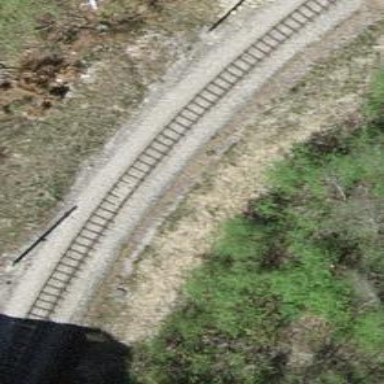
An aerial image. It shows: Narrow-gauge railway track electrified by contact line.